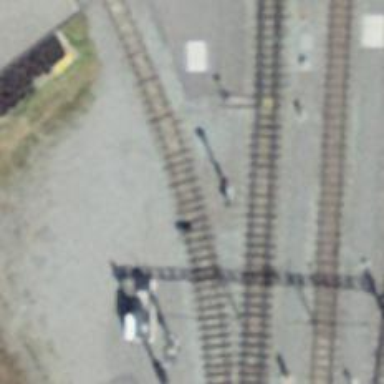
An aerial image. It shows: Narrow-gauge railway spur for service.